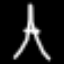
Label: The Eiffel Tower